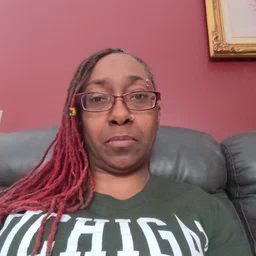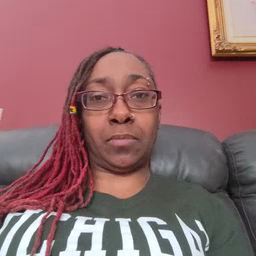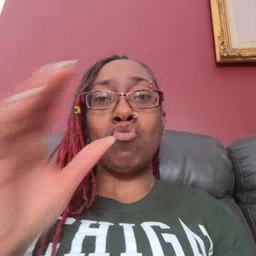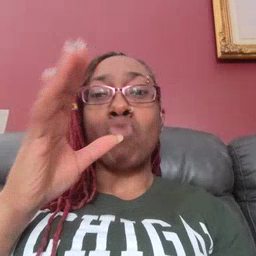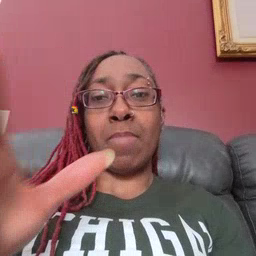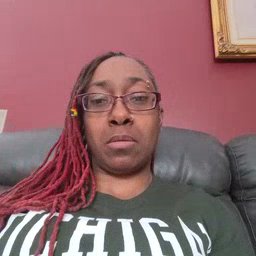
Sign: grandma